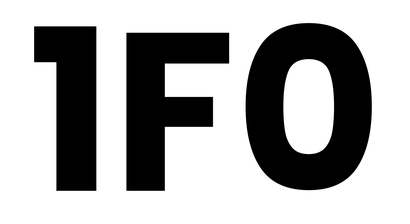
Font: Poppins-Bold